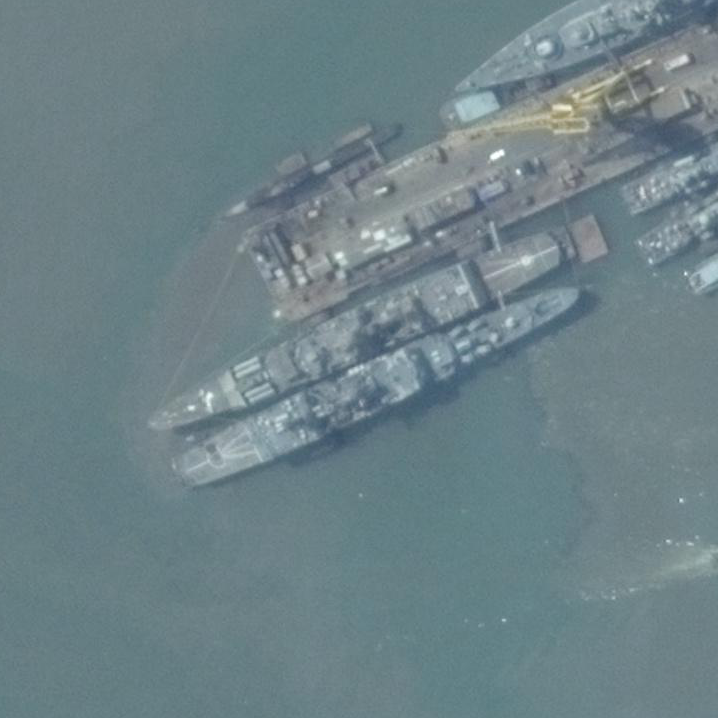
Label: cruiser